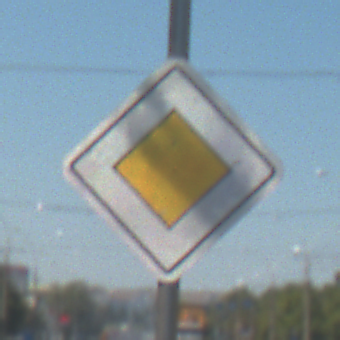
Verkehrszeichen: Vorfahrtsstrasse
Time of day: Midday
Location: Outdoor (Urban)
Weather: Clear
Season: NotSpecified
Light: Natural